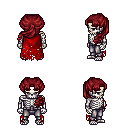
a pixel art fantasy rpg character, male body template, skeleton, red tattered cape, metal pants, brunette princess hairstyle, four views (front, back, left, right), 2x2 character sprite sheet, small pixel art, hard edges, no anti-aliasing